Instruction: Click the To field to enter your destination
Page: home
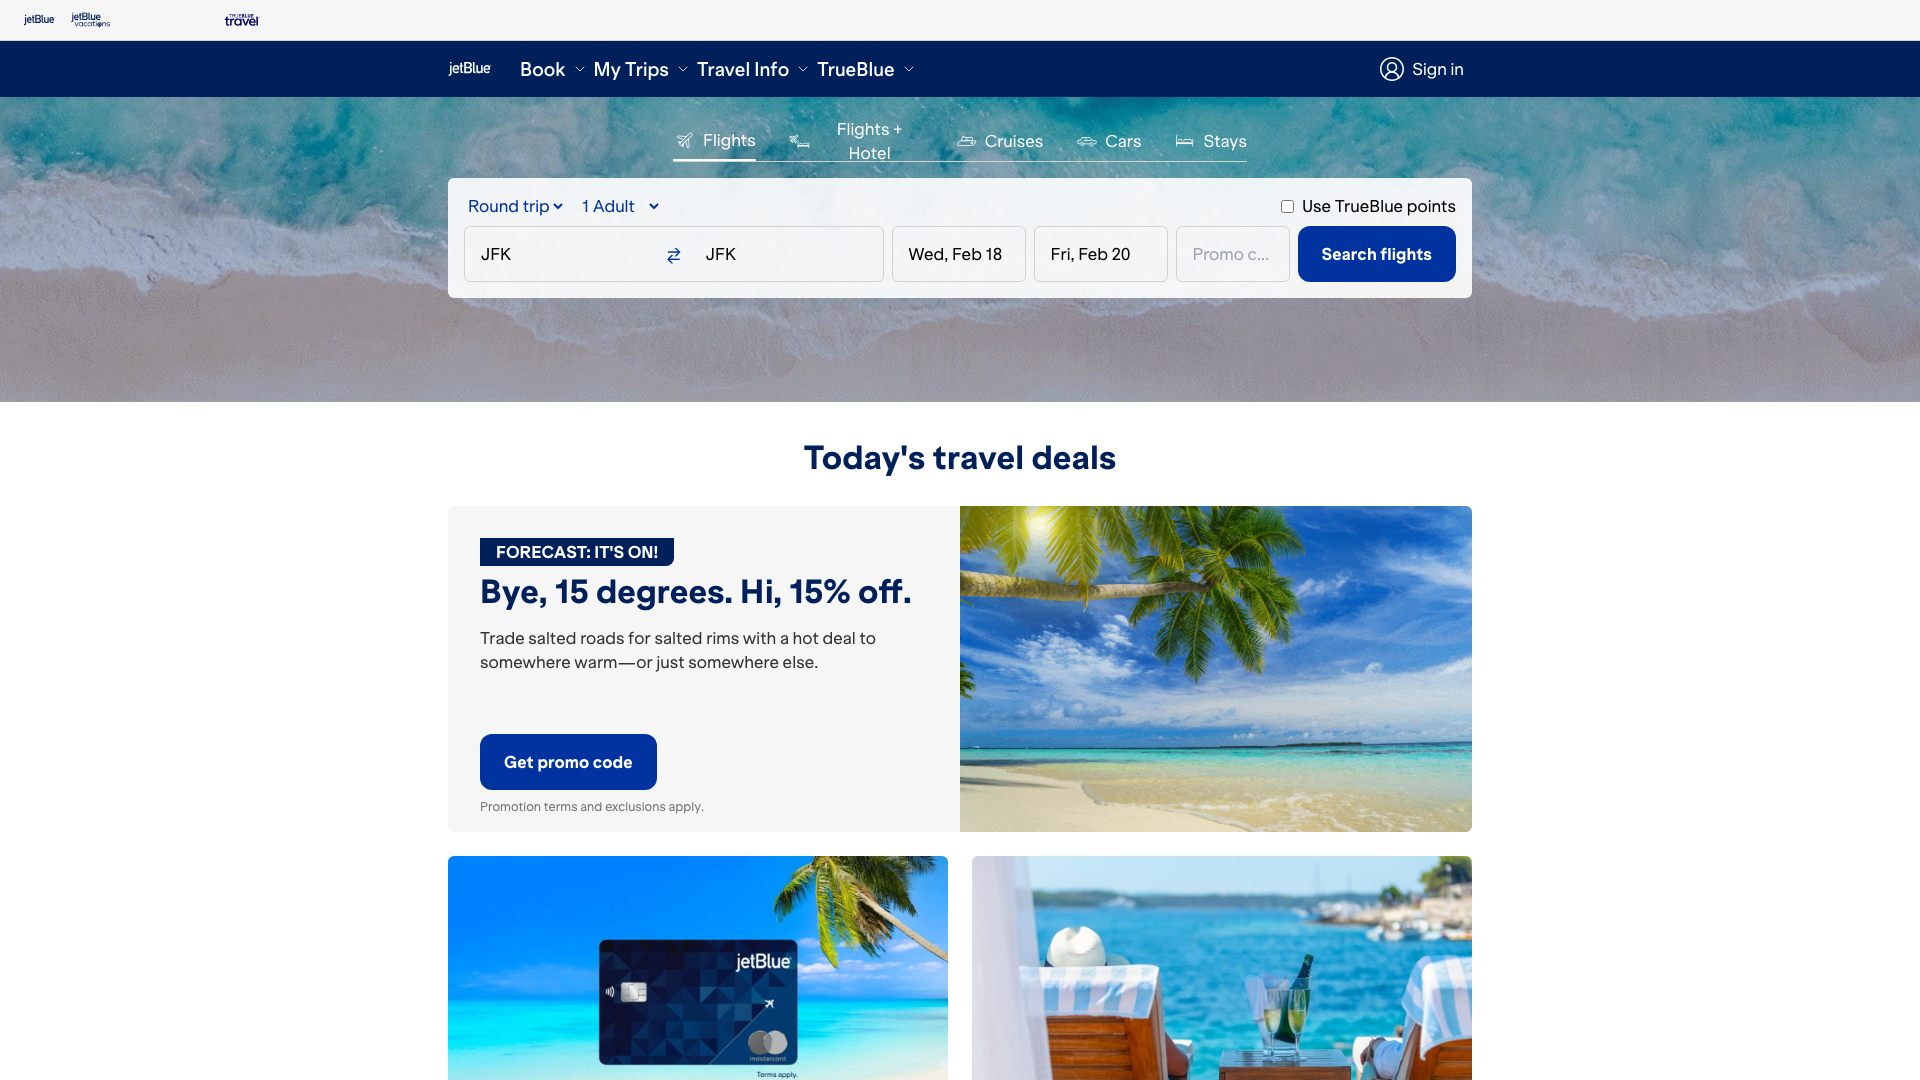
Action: click